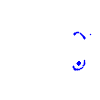
Particle: proton